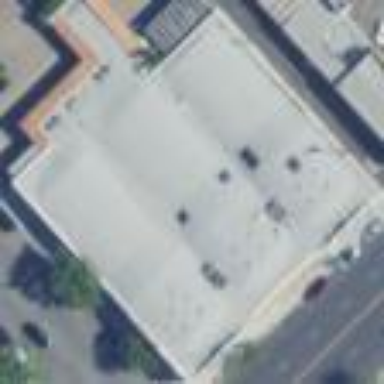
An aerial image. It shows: Commercial building.